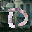
Label: 0